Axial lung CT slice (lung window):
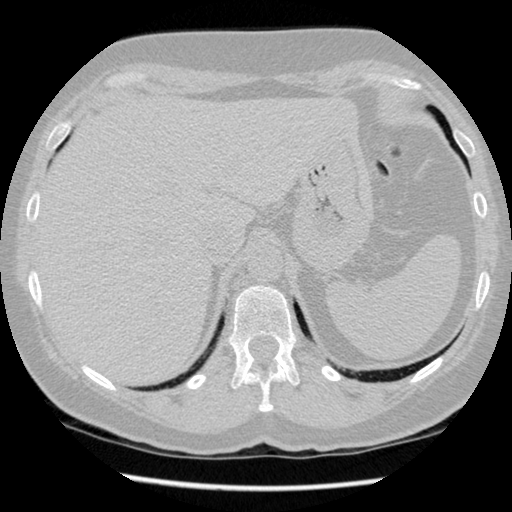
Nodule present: no